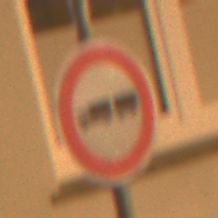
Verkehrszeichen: VerbotLastkraftwagenMitAnhaenger
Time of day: Night
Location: Outdoor (Urban)
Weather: Clear
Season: NotSpecified
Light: Artificial